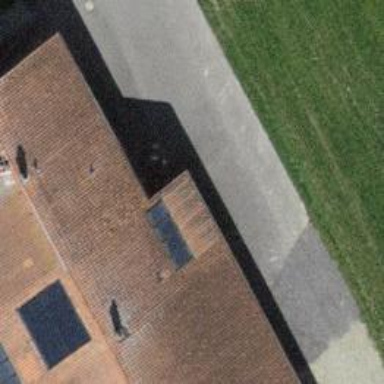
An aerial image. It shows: Solar power generator using photovoltaic panels.